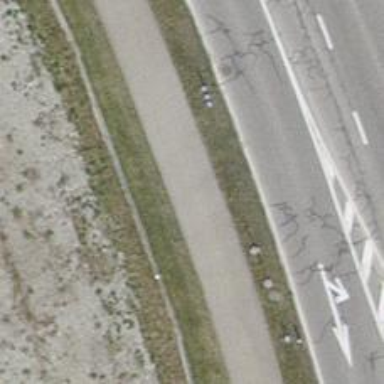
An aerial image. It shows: Asphalt path.